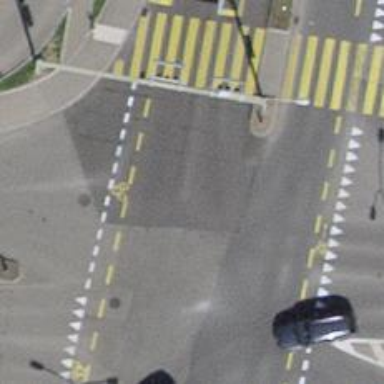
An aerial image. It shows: Road with traffic signals.